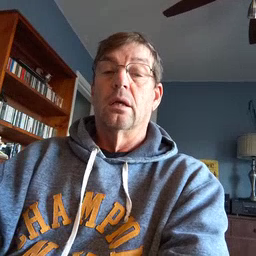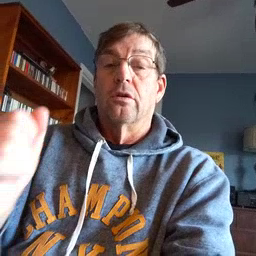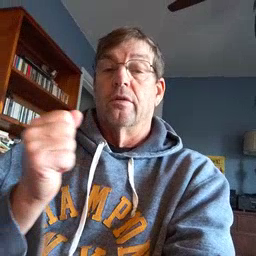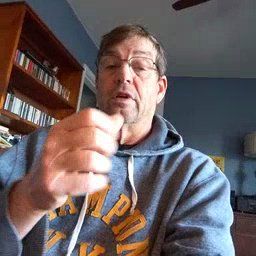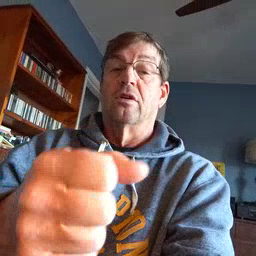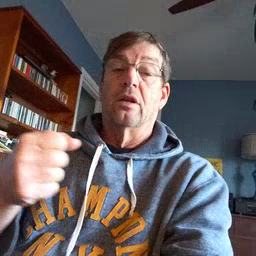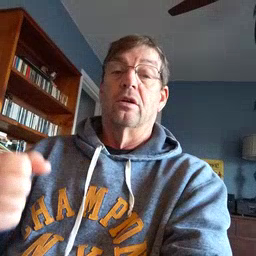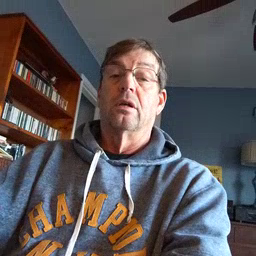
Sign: refrigerator